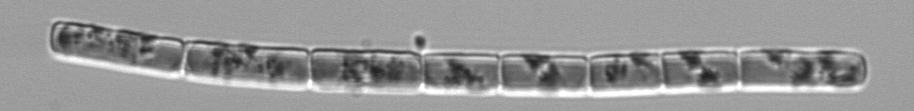
Label: Guinardia_delicatula